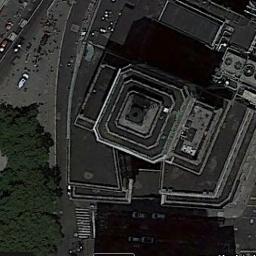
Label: commercial_area